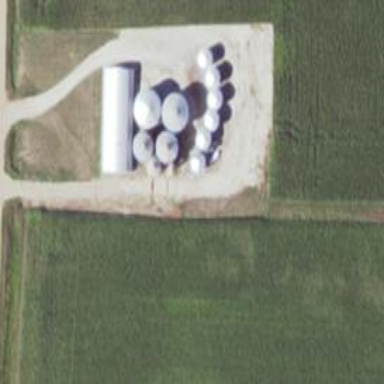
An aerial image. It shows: Silo.